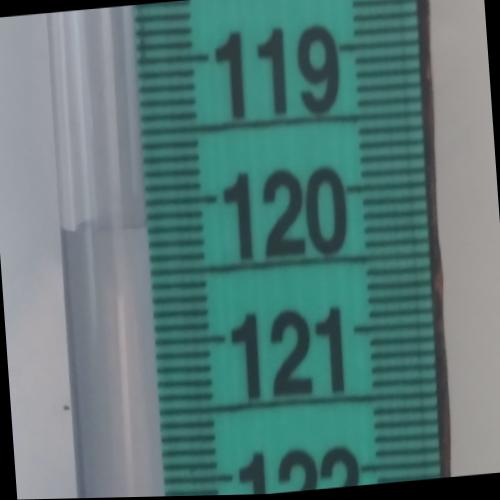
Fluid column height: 120.2 cm